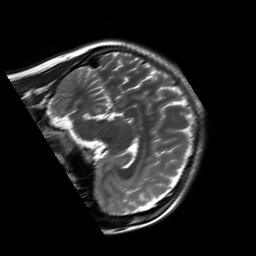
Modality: T2w
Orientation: sagittal
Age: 25
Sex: female
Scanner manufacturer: siemens
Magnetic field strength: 3 T
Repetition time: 8.53 s
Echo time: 0.091 s